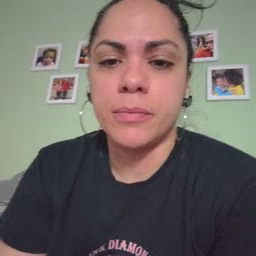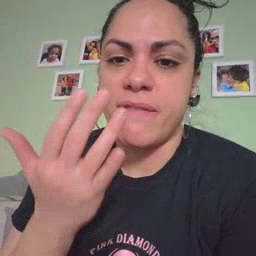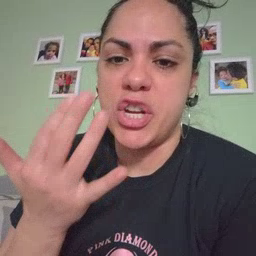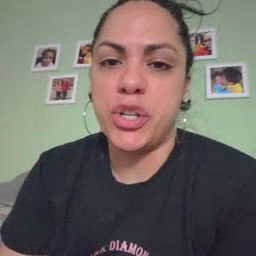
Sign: finger